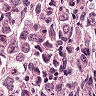
Metastatic tissue present: yes